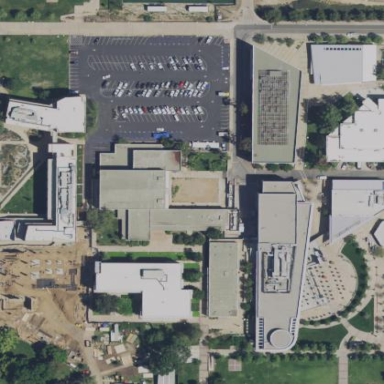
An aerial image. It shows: View of university building.